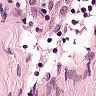
Metastatic tissue present: no